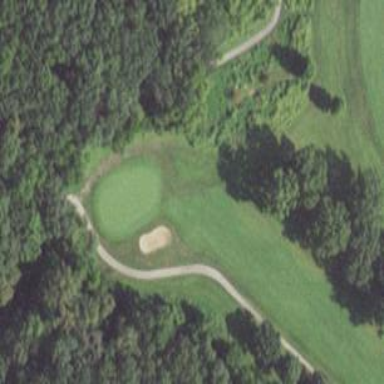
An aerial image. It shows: View of golf hole.